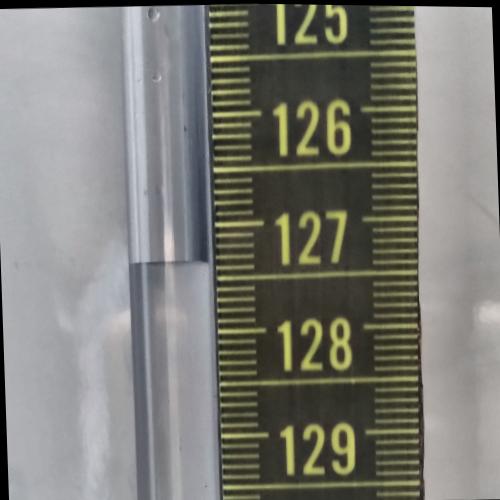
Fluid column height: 127.3 cm